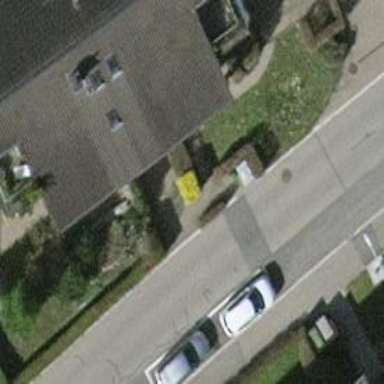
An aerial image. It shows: View of roof of building.